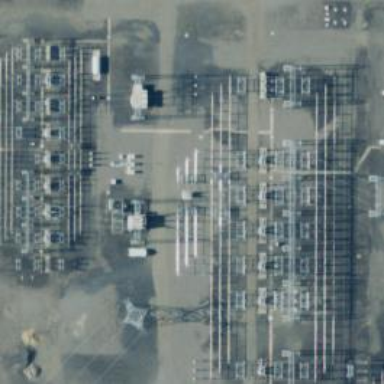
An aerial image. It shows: Outdoor switch for power.